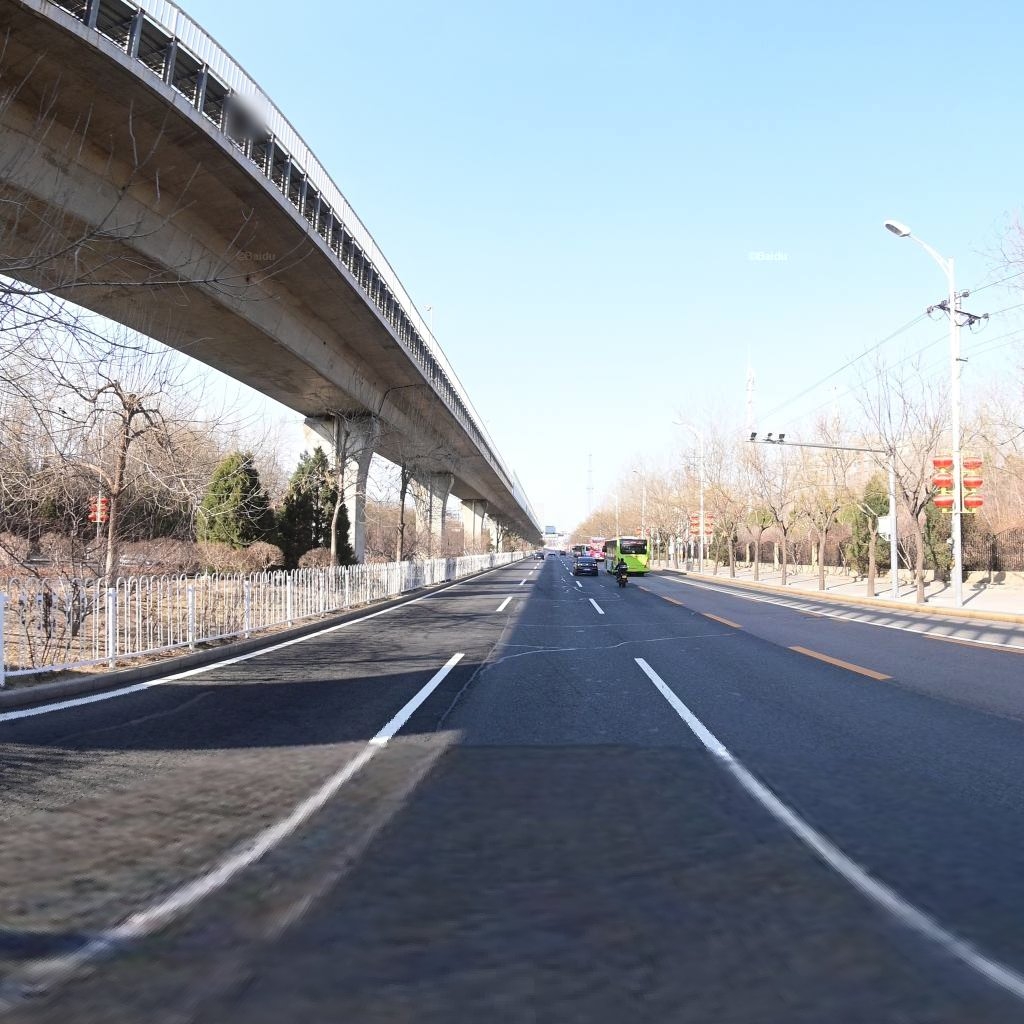
Region: Chaoyang
Road damage annotations: longitudinal patch, transverse patch, longitudinal patch, transverse patch, longitudinal patch, transverse patch, transverse patch